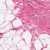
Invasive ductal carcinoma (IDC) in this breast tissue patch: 0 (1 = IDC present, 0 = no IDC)